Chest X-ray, AP view. Patient: 58 years old, sex M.
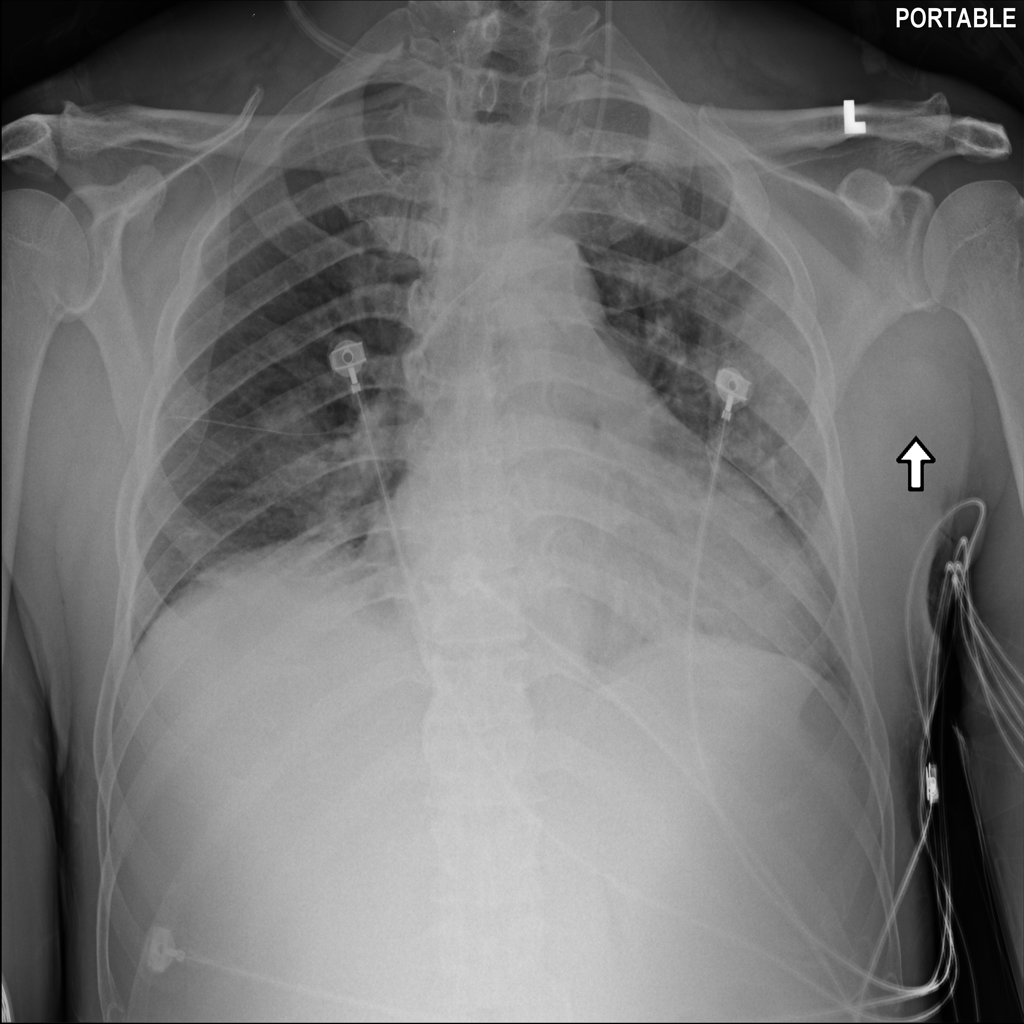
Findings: Atelectasis, Infiltration